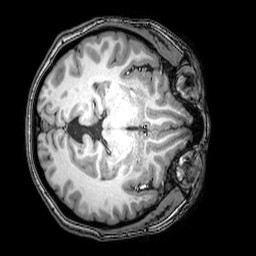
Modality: T1w
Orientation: axial
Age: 32
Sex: female
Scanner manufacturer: philips
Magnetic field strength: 3 T
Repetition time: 0.008113 s
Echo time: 0.003709 s